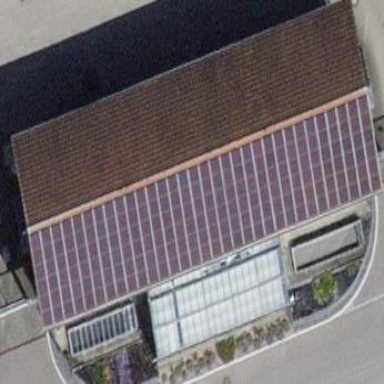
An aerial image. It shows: Greenhouse.